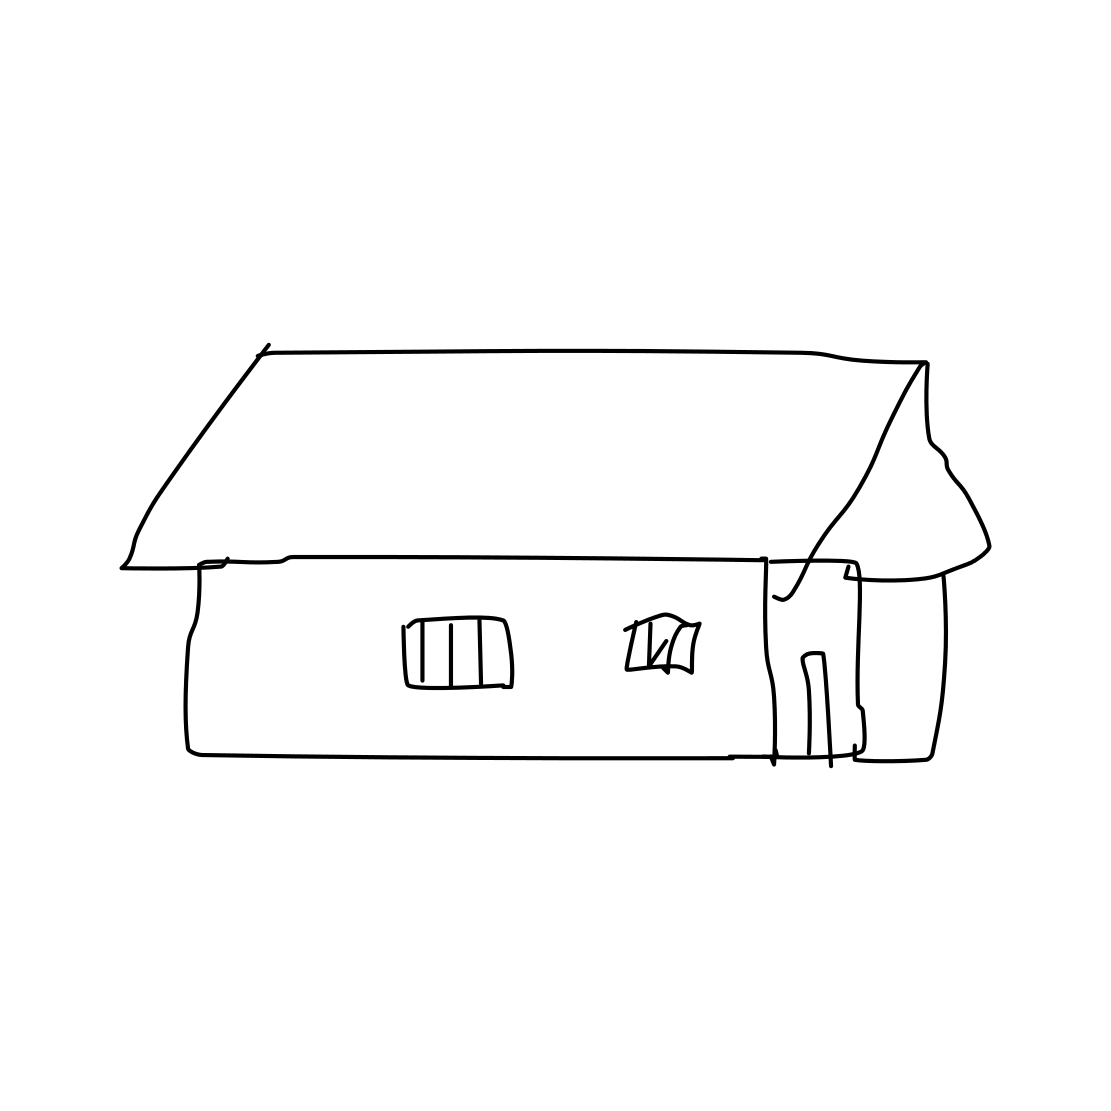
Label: barn